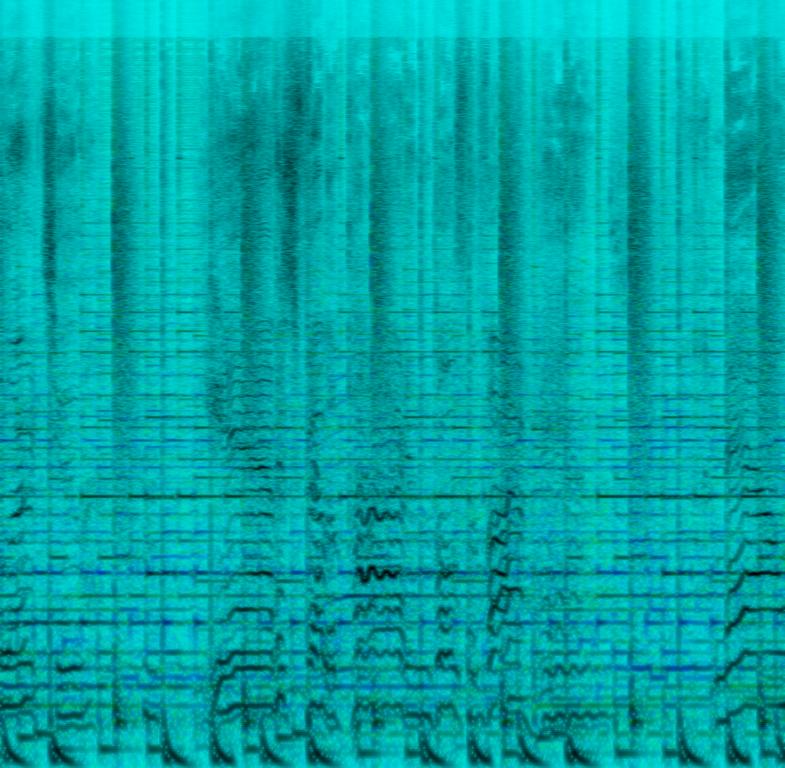
This is a pop music piece. The words are being sung by two vocals: one male and one female which lead to a duet for the chorus. There is a banjo and an electric guitar playing the melody while a simple electronic drum beat provides the rhythmic background for the song. It is a slightly melodic and emotional song. This piece could be used in the soundtrack of a romantic drama during a flashback scene.